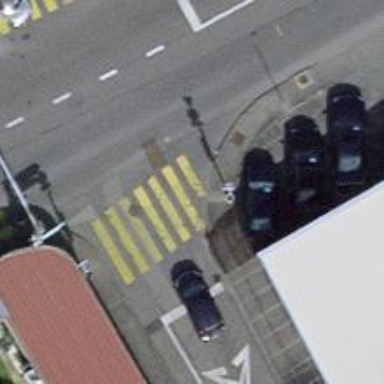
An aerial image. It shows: Unclassified road with asphalt surface. There is cycle lane on the left side.